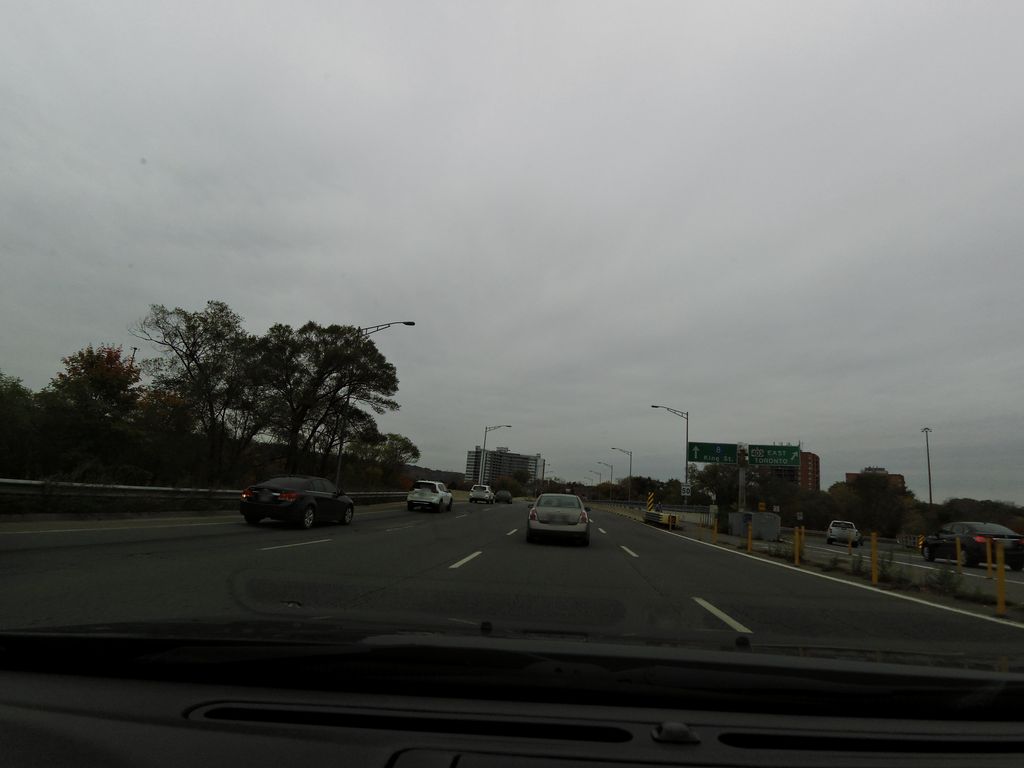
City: hamilton